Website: home-depot
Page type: delivery-shipping
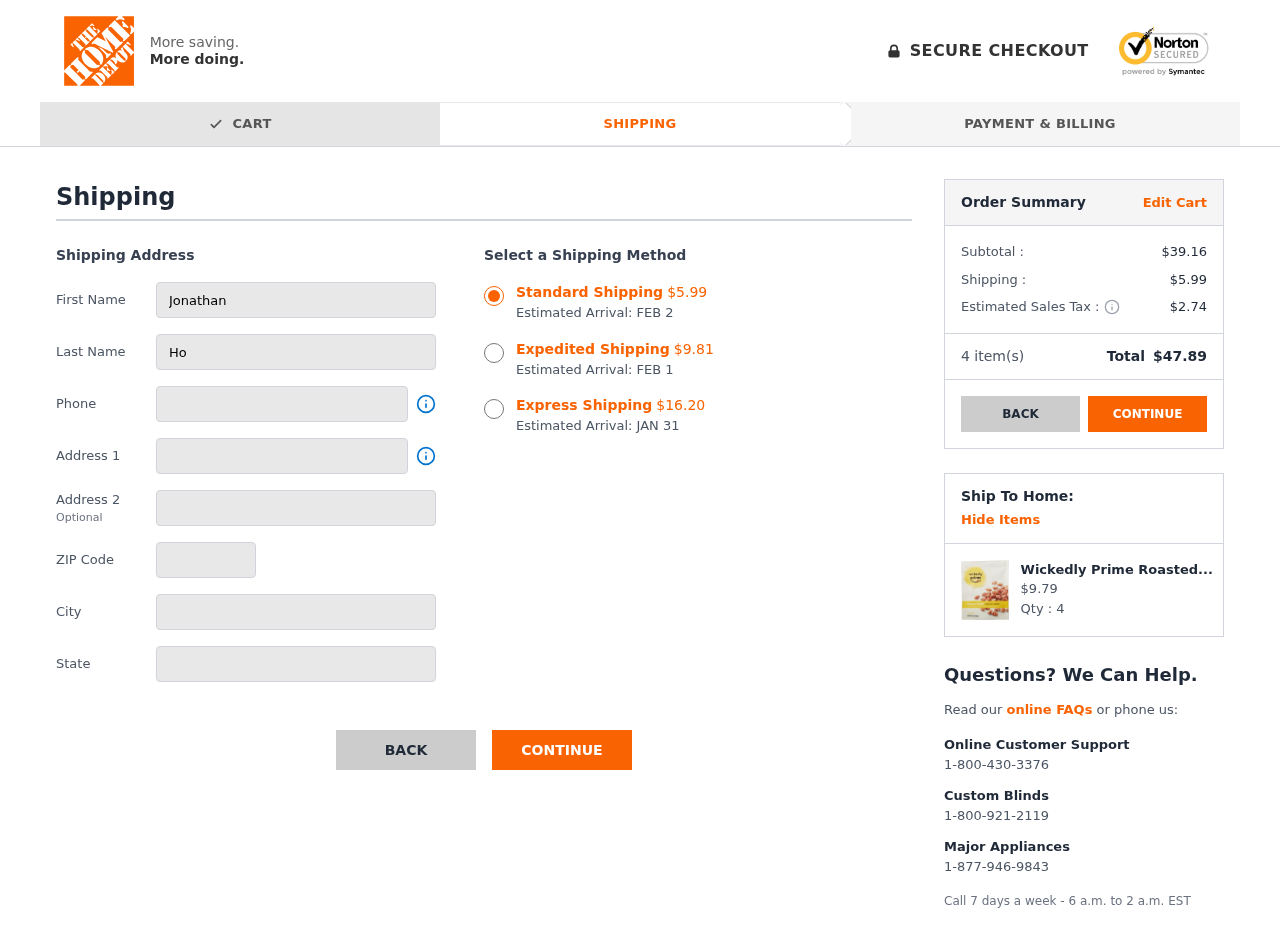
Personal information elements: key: PII_CITY
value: West Connie
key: PII_FIRSTNAME
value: Jonathan
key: PII_LASTNAME
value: Howard
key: PII_PHONE
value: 4742650324
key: PII_POSTCODE
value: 73384
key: PII_STATE
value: New Hampshire
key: PII_STREET
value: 164 Davis Centers Suite 125
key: PII_STREET2
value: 130 Marcus Trace
Product elements: key: PRODUCT1_NAME
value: Wickedly Prime Roasted Almonds, Sesame Honey, 12 Ounce
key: PRODUCT1_PRICE
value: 9.79
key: PRODUCT1_QUANTITY
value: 4
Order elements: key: ORDER_SHIPPING_COST_STANDARD
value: $5.99
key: ORDER_DELIVERY_DATE
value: FEB 2
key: ORDER_SHIPPING_COST_EXPEDITED
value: $9.81
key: ORDER_DELIVERY_DATE_EXPEDITED
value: FEB 1
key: ORDER_SHIPPING_COST_EXPRESS
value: $16.20
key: ORDER_DELIVERY_DATE_EXPRESS
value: JAN 31
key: ORDER_SUBTOTAL
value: $39.16
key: ORDER_SHIPPING_COST
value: $5.99
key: ORDER_TAX
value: $2.74
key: ORDER_NUM_ITEMS
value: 4
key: ORDER_TOTAL
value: $47.89